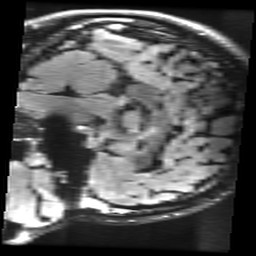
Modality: FLAIR
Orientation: sagittal
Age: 19
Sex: female
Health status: healthy
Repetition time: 12 s
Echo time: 0.09782 s